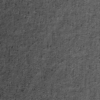
Label: not_dusty